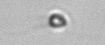
Label: nanoplankton_mix